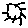
Label: sun